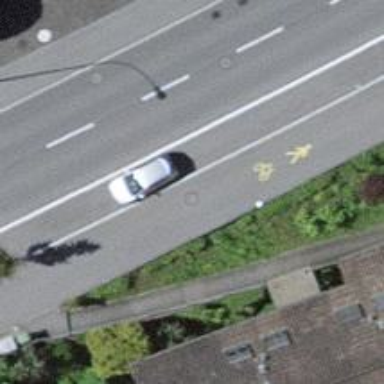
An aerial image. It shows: Parking available on the street side.